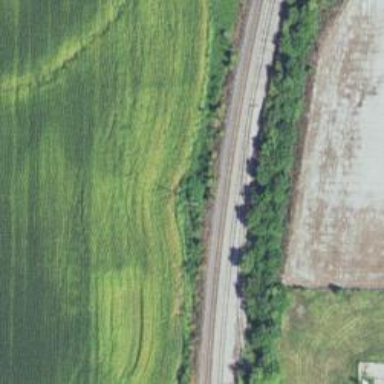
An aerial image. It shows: Railway siding for service.